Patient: sex M, age 43
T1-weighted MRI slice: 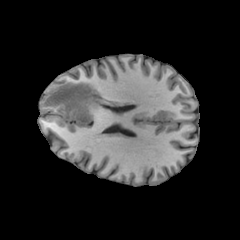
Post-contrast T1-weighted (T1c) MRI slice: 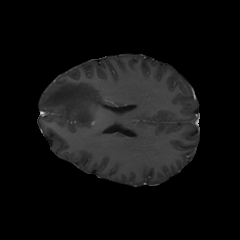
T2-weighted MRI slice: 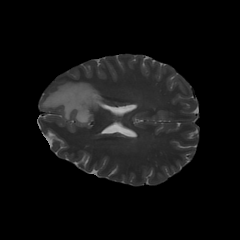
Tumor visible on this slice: yes
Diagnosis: Glioblastoma, IDH-wildtype
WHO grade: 4